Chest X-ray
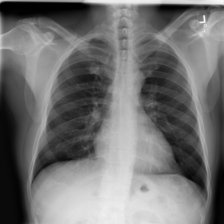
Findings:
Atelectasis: negative
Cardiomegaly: negative
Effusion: negative
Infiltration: negative
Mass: negative
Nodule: negative
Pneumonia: negative
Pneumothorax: negative
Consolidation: negative
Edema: negative
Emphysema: negative
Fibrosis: negative
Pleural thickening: negative
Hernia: negative